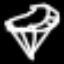
Label: diamond